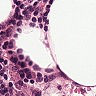
Metastatic tissue present: no